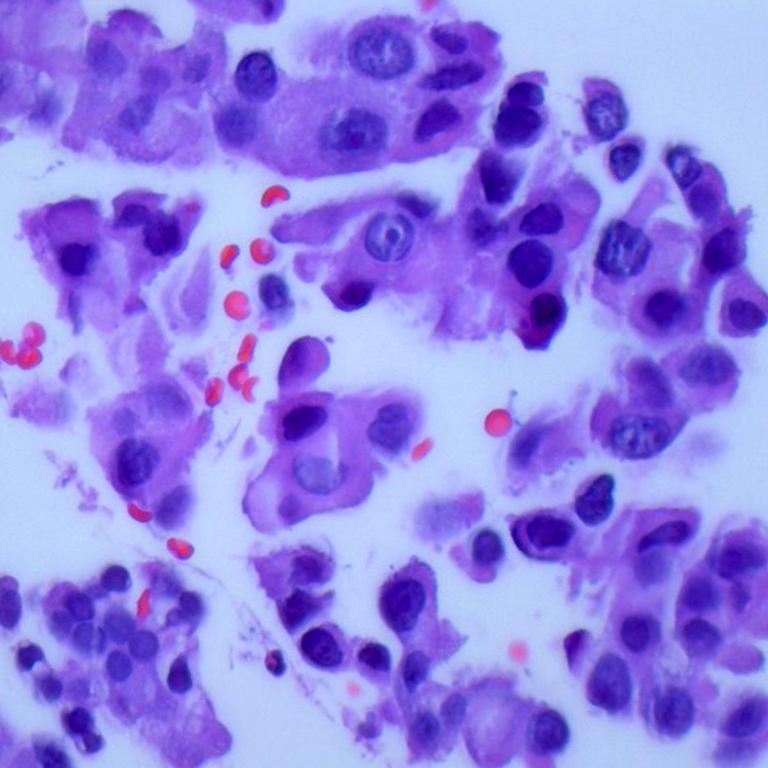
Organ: lung
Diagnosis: adenocarcinomas